Field crop: maize
Growth stage: 2
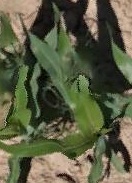
Species: maize